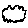
Label: cloud